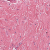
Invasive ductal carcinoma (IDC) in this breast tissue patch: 0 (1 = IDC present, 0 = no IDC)